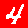
Digit: 4